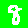
Digit: 8